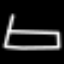
Label: bed